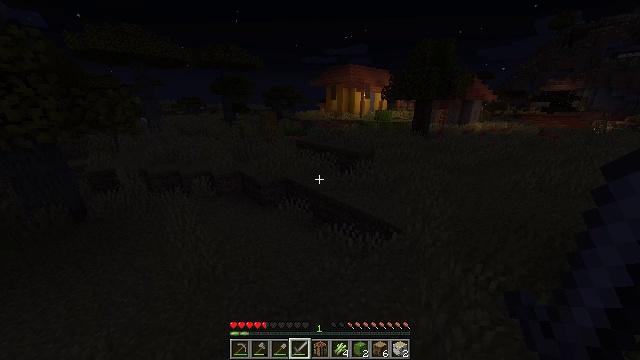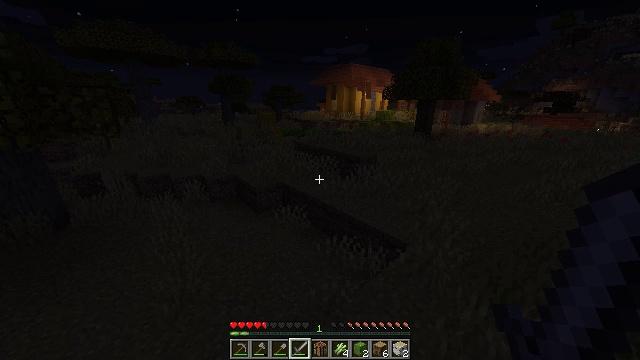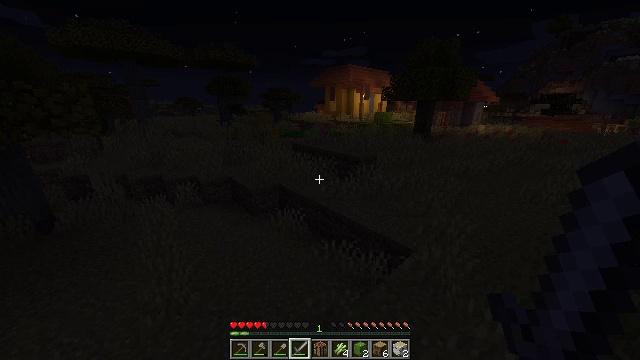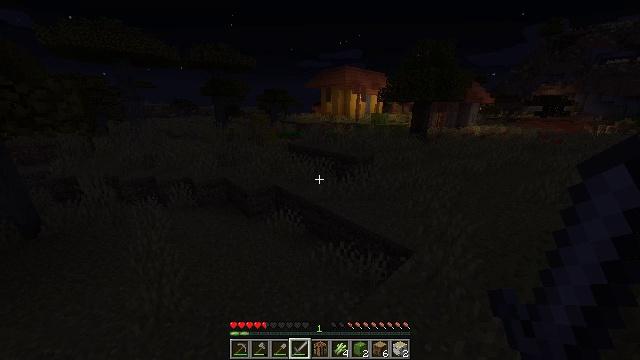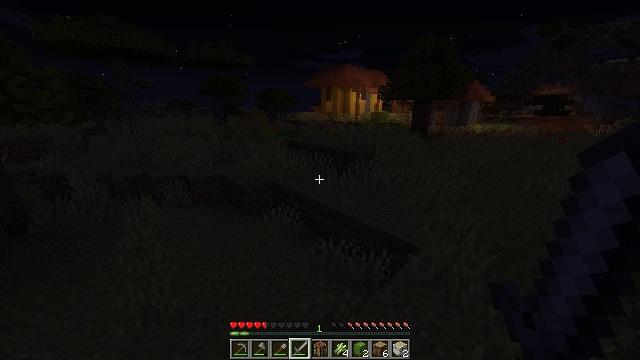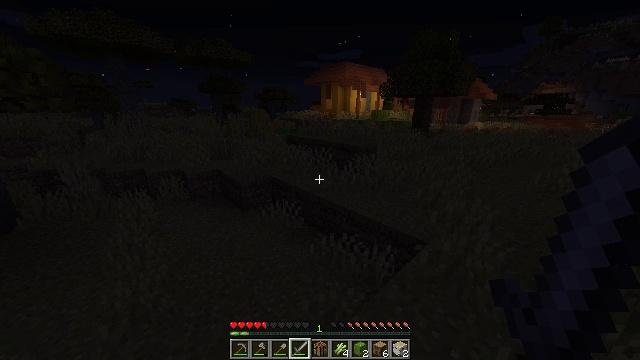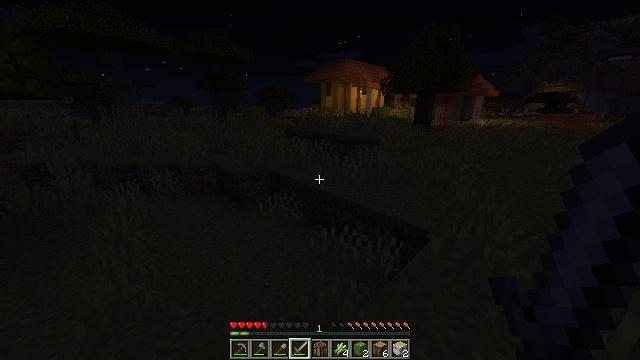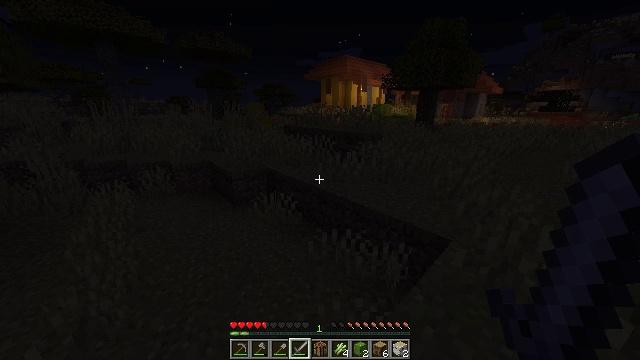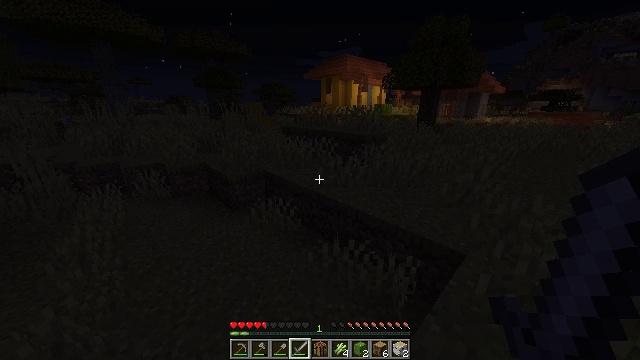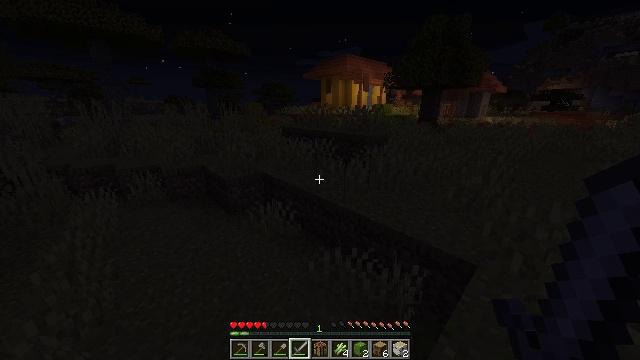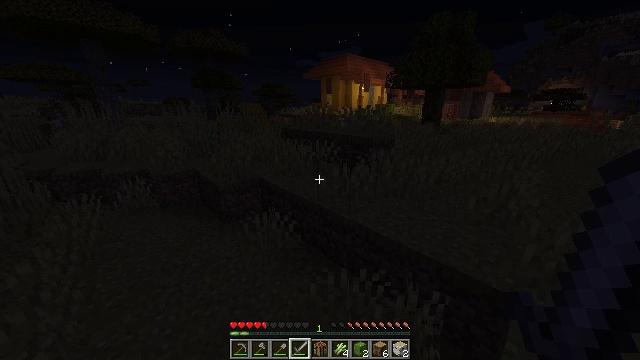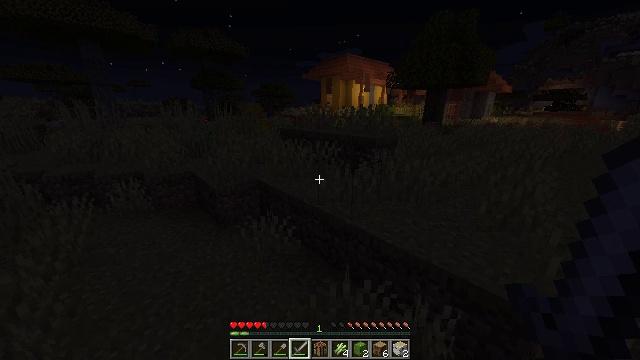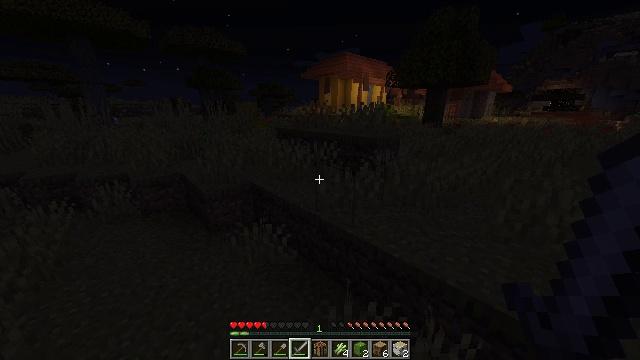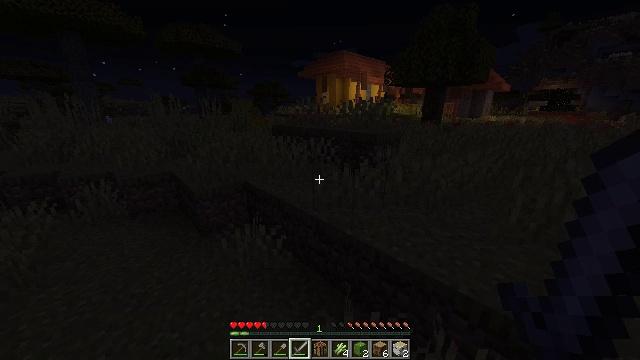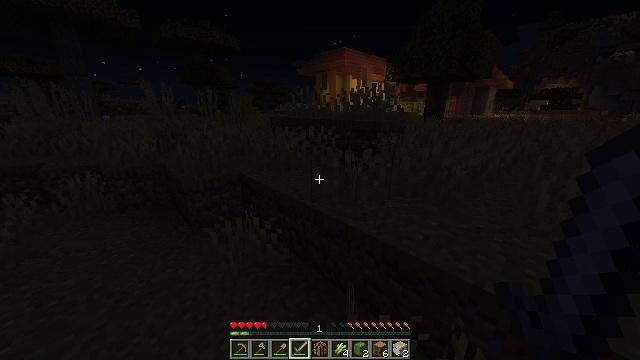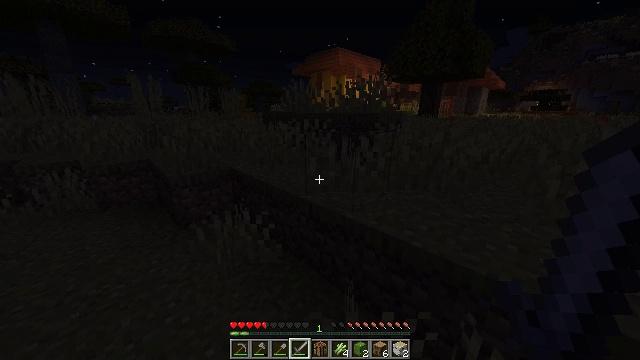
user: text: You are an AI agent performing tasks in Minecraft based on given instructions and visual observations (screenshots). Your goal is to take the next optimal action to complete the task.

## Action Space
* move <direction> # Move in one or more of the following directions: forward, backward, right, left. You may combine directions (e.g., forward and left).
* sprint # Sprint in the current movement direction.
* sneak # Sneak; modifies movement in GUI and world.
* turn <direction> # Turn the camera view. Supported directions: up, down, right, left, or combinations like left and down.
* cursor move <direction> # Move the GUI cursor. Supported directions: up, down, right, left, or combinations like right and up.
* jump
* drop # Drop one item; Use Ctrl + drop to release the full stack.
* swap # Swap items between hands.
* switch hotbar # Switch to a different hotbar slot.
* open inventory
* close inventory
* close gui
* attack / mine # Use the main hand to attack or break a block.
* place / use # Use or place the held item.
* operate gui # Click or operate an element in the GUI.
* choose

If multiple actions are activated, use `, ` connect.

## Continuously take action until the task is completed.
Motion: motion action
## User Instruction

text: Mine the acacia door to collect it.
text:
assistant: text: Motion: move forward, sprint
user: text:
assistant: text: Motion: move forward, sprint
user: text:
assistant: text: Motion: move forward, sprint
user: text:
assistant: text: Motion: move forward, sprint
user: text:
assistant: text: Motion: move forward, sprint
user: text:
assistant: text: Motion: move forward, sprint
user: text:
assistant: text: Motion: move forward, sprint
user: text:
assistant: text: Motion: move forward, sprint
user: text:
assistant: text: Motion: move forward, sprint
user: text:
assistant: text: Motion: move forward, sprint
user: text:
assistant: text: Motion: move forward, sprint
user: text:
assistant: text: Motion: move forward, sprint
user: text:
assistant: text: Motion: move forward
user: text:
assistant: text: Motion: move forward
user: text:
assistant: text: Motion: move forward, turn right
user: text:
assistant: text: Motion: move forward
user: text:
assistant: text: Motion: move forward
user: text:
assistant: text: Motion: move forward
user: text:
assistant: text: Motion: move forward
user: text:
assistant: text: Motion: move forward
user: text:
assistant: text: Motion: move forward, jump
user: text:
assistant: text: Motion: move forward, jump
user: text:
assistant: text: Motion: move forward, jump
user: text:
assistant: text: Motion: move forward, jump
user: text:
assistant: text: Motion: move forward
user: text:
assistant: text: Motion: move forward, turn right
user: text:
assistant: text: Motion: move forward
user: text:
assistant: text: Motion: move forward, turn right
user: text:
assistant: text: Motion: move forward, turn right, jump
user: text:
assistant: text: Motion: move forward, jump